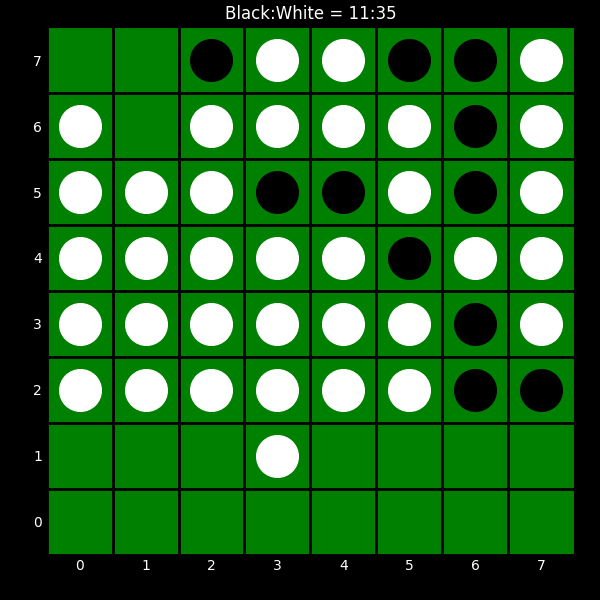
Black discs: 11
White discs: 35